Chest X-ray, PA view. Patient: 56 years old, sex M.
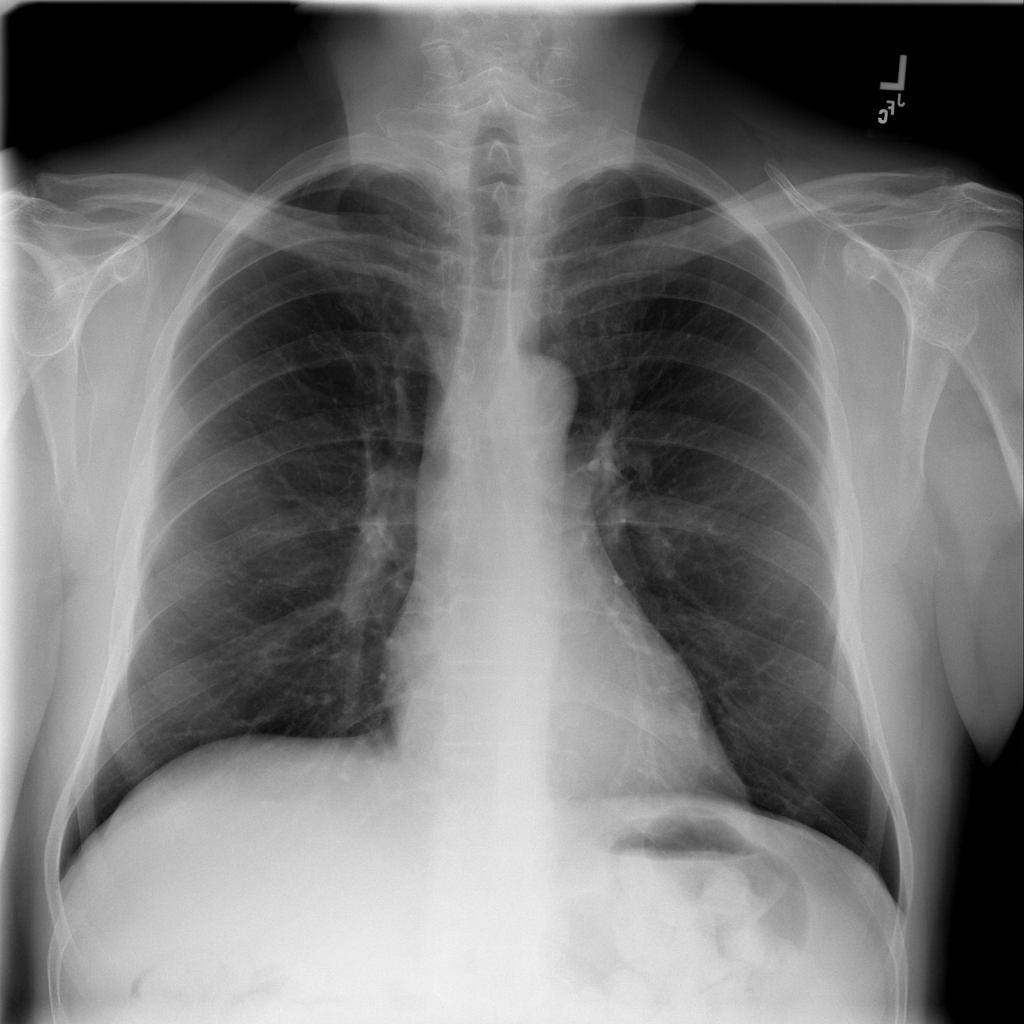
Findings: No Finding